Question: My VS2010 can only '#include <Qt/qtcpserver.h>' but can't '#include <QTcpServer>'.
Qt assistant suggested '<QTcpServer>' be included to apply TCP server but it seems this header cannot be found by my VS2010, but it can find '<Qt/qtcpserver.h>' and these two headers seems to be the same.
Are they the same and why can't I find '<QTcpServer>' ?
PS:
I'm currently using Qt4 plugin with VS2010.
Here's a snapshot of my VS project files:

No '.pro' file there.
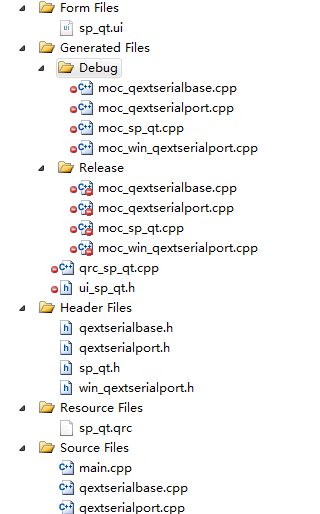
Answer: You need to have
'''
QT += network
'''
in your '.pro' file to get the Qt networking headers and library correctly set up for your project.
For the <URL> dialog box.